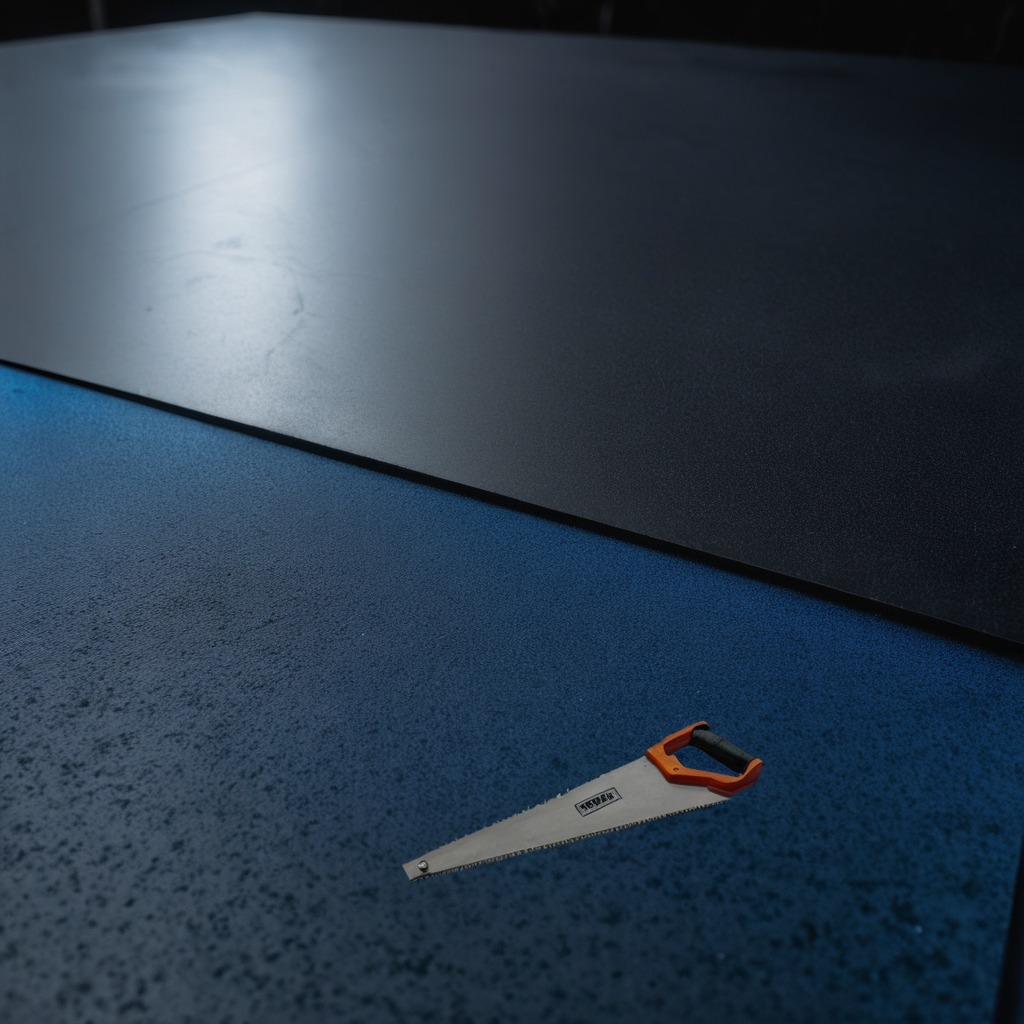
A metal saw is lying on the granite tabletop.